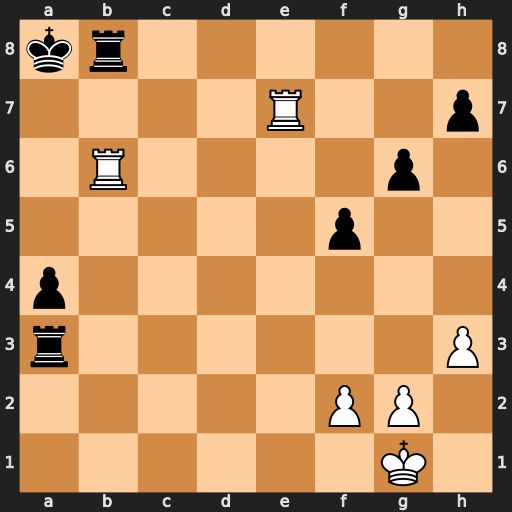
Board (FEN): kr6/4R2p/1R4p1/5p2/p7/r6P/5PP1/6K1
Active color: w
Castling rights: -
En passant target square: -
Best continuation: Ra6#